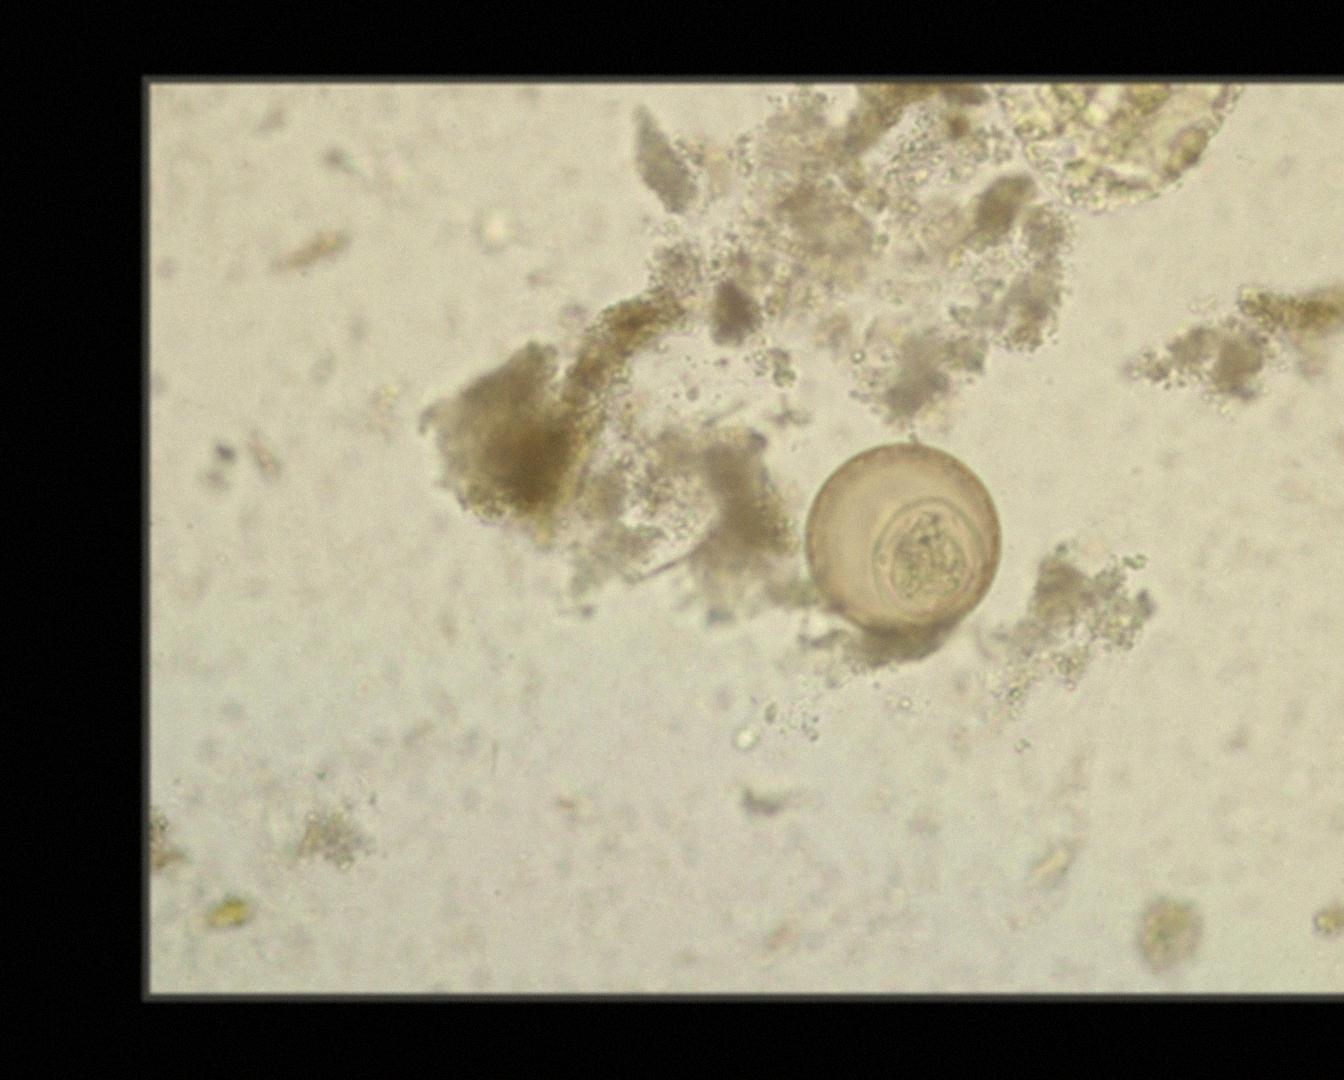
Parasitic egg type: Hymenolepis diminuta